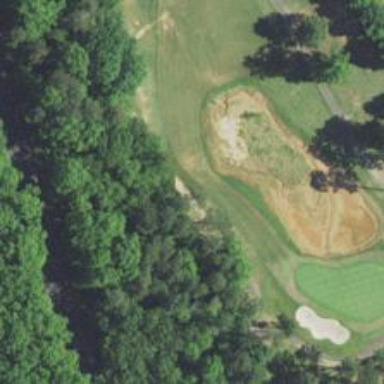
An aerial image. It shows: Service road designated as golf cart path.